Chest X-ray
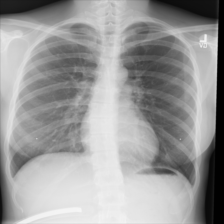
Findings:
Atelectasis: negative
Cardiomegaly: negative
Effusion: negative
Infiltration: negative
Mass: negative
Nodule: negative
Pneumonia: negative
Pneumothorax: negative
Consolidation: negative
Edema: negative
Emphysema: negative
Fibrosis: negative
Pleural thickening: negative
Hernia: negative